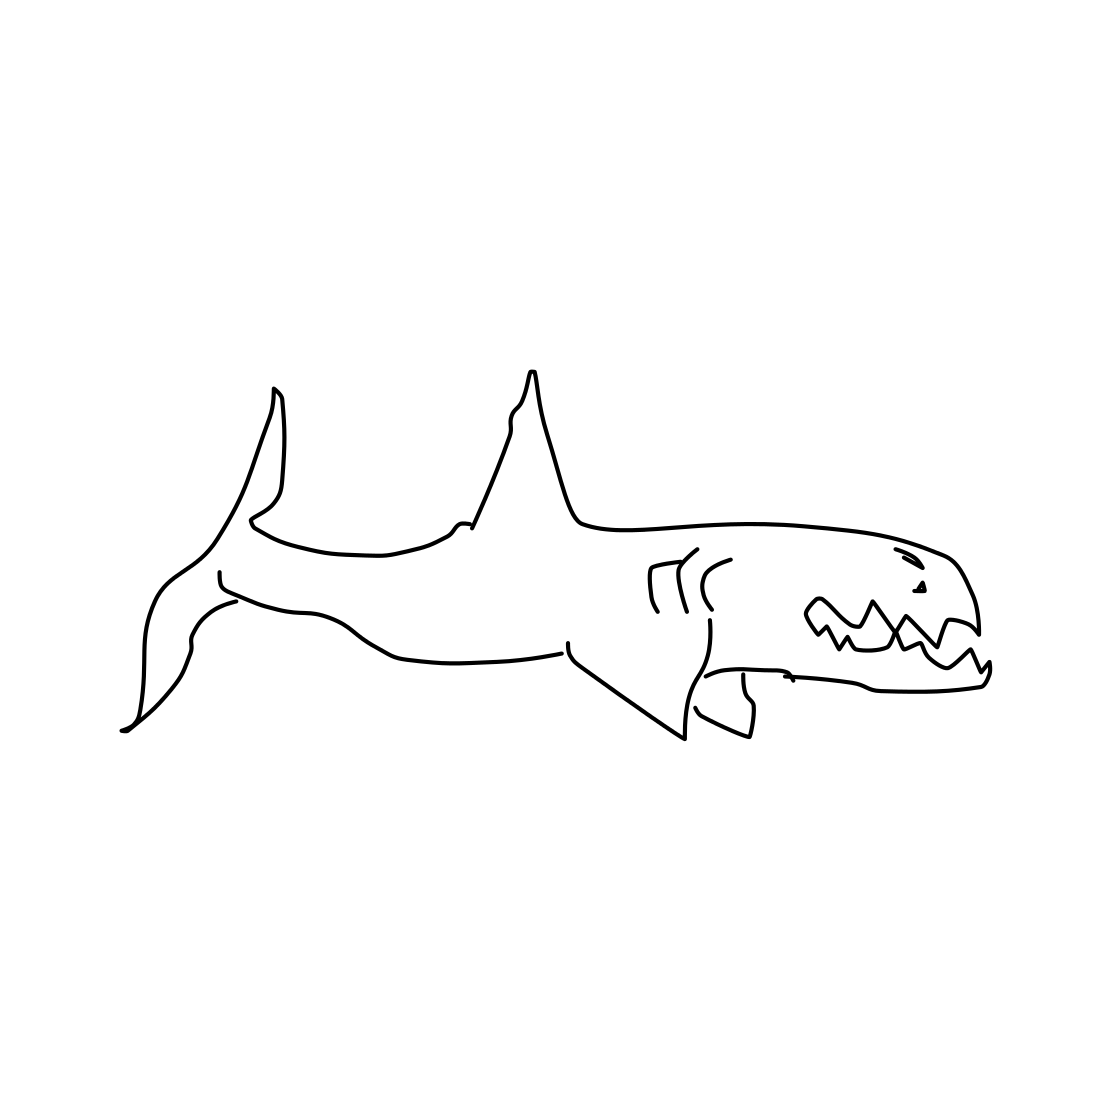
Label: shark